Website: macys
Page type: cart
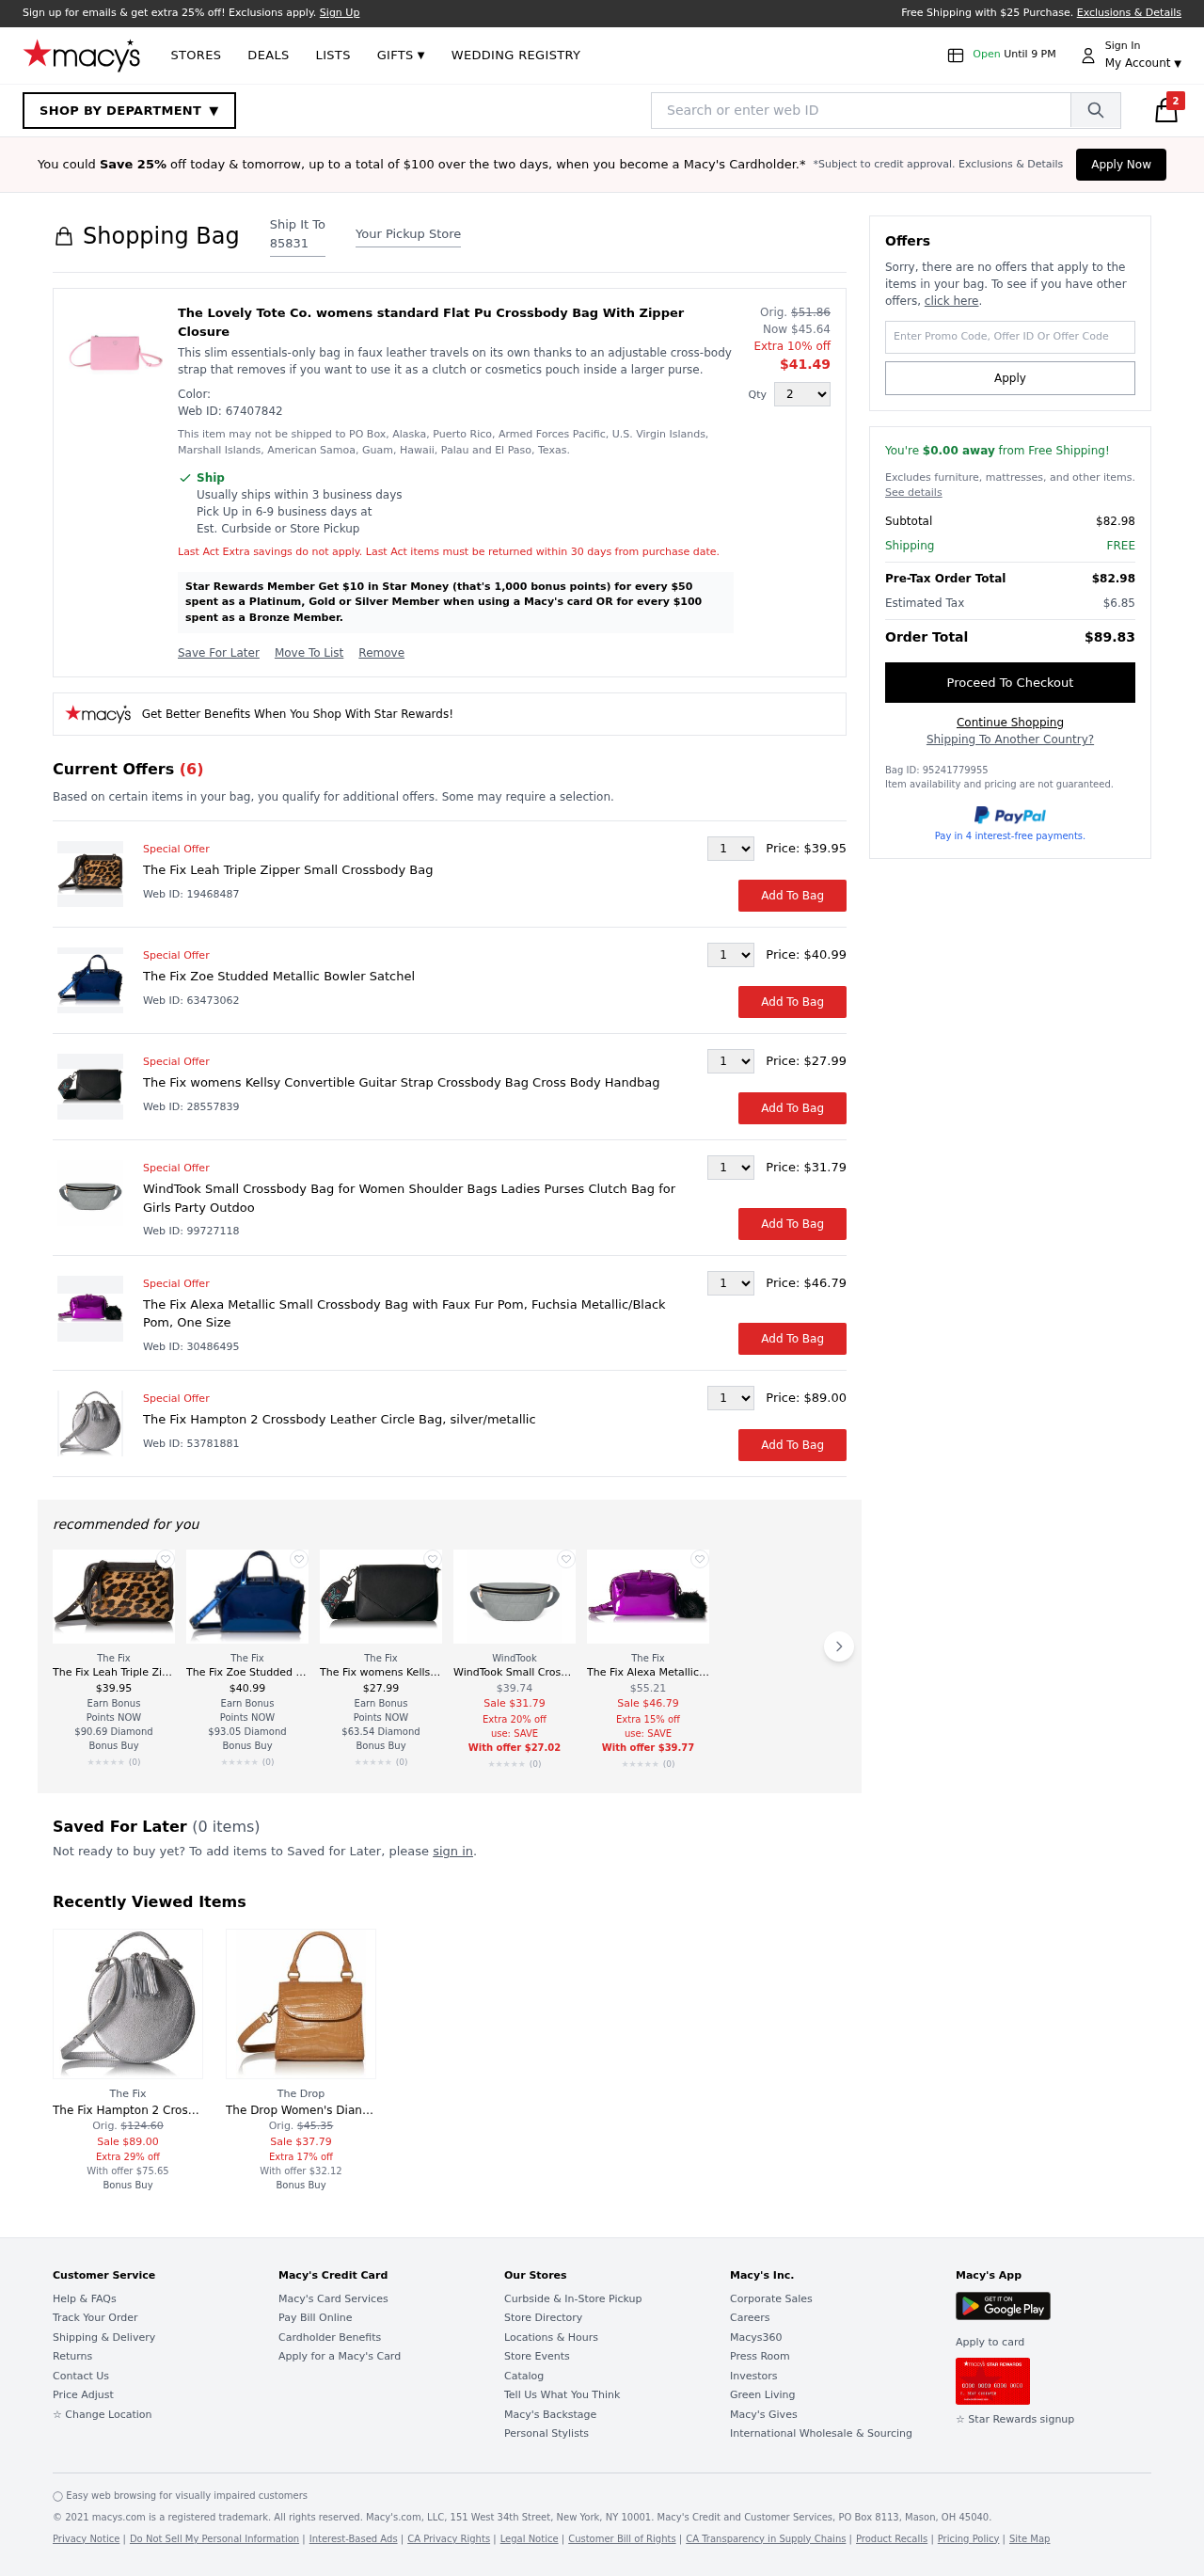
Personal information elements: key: PII_POSTCODE
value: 85831
Product elements: key: PRODUCT1_DESC
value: This slim essentials-only bag in faux leather travels on its own thanks to an adjustable cross-body strap that removes if you want to use it as a clutch or cosmetics pouch inside a larger purse.
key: PRODUCT1_NAME
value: The Lovely Tote Co. womens standard Flat Pu Crossbody Bag With Zipper Closure
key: PRODUCT1_PRICE
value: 41.49
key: PRODUCT1_QUANTITY
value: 2
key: PRODUCT2_BRAND
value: The Fix
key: PRODUCT2_NAME
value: The Fix Leah Triple Zipper Small Crossbody Bag
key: PRODUCT2_PRICE
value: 39.95
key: PRODUCT3_BRAND
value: The Fix
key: PRODUCT3_NAME
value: The Fix Zoe Studded Metallic Bowler Satchel
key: PRODUCT3_PRICE
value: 40.99
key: PRODUCT4_BRAND
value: The Fix
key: PRODUCT4_NAME
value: The Fix womens Kellsy Convertible Guitar Strap Crossbody Bag Cross Body Handbag
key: PRODUCT4_PRICE
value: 27.99
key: PRODUCT5_BRAND
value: WindTook
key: PRODUCT5_NAME
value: WindTook Small Crossbody Bag for Women Shoulder Bags Ladies Purses Clutch Bag for Girls Party Outdoo
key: PRODUCT5_PRICE
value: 31.79
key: PRODUCT6_BRAND
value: The Fix
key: PRODUCT6_NAME
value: The Fix Alexa Metallic Small Crossbody Bag with Faux Fur Pom, Fuchsia Metallic/Black Pom, One Size
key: PRODUCT6_PRICE
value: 46.79
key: PRODUCT7_BRAND
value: The Fix
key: PRODUCT7_NAME
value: The Fix Hampton 2 Crossbody Leather Circle Bag, silver/metallic
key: PRODUCT7_PRICE
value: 89
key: PRODUCT8_BRAND
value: The Drop
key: PRODUCT8_NAME
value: The Drop Women's Diana Top Handle Crossbody Bag, Camel
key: PRODUCT8_PRICE
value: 37.79
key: PRODUCT1_ORIGINAL_PRICE
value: $51.86
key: PRODUCT1_SALE_PRICE
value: $45.64
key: PRODUCT5_ORIGINAL_PRICE
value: $39.74
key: PRODUCT6_ORIGINAL_PRICE
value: $55.21
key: PRODUCT7_ORIGINAL_PRICE
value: $124.60
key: PRODUCT8_ORIGINAL_PRICE
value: $45.35
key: PRODUCT1_WEB_ID
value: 67407842
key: PRODUCT2_WEB_ID
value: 19468487
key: PRODUCT3_WEB_ID
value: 63473062
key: PRODUCT4_WEB_ID
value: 28557839
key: PRODUCT5_WEB_ID
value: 99727118
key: PRODUCT6_WEB_ID
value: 30486495
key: PRODUCT7_WEB_ID
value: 53781881
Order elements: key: ORDER_COUNT
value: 2
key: ORDER_SUBTOTAL
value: $82.98
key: ORDER_SHIPPING_COST
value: FREE
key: ORDER_TOTAL
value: $82.98
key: ORDER_TAX
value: $6.85
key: ORDER_GRAND_TOTAL
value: $89.83
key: ORDER_BAG_ID
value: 95241779955
Search elements: key: HEADER_SEARCH
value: Search or enter web ID